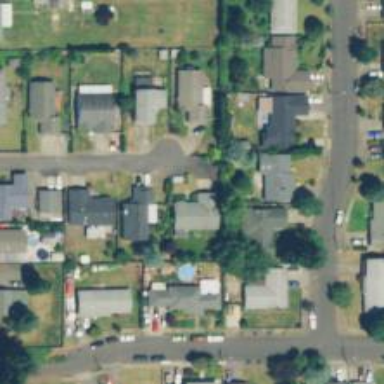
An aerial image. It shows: Residential road with sidewalk on the left side.